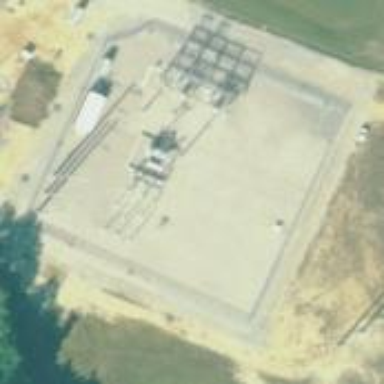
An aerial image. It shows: Industrial substation surrounded by fence.